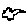
Label: bird